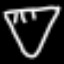
Label: diamond